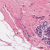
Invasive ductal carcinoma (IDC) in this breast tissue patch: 0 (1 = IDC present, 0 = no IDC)